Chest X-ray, PA view. Patient: 27 years old, sex F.
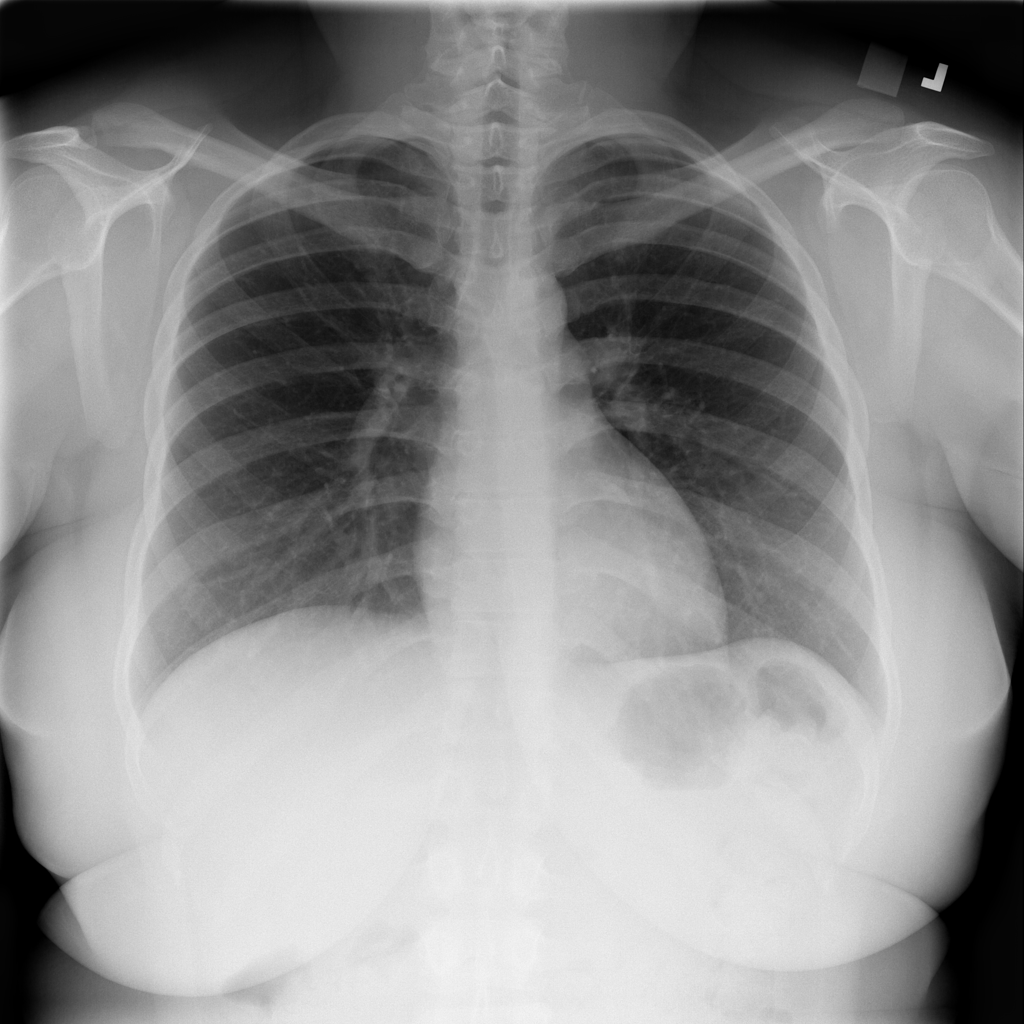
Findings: No Finding